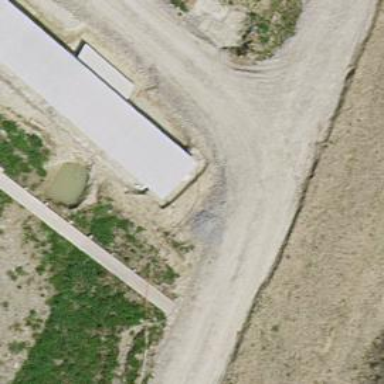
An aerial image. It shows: Concrete footway bridge.